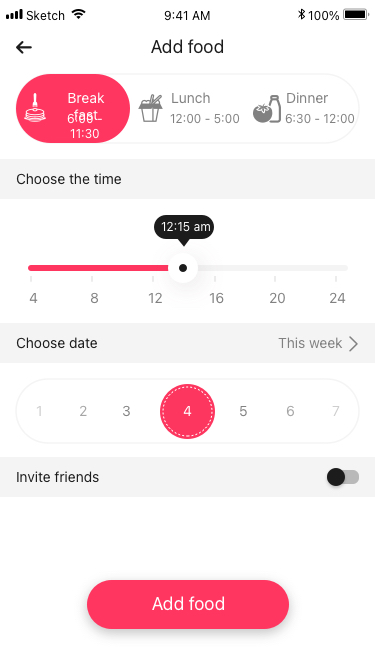
Text in this UI design:
Break fast
6:00 - 11:30
Lunch
12:00 - 5:00
Dinner
6:30 - 12:00
Choose the time
Choose date
This week
Invite friends
12:15 am
4
8
12
16
20
24
1
2
3
4
5
6
7
Add food